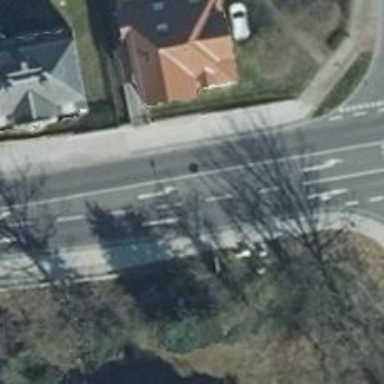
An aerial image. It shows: Asphalt road with primary highway and cycle track.